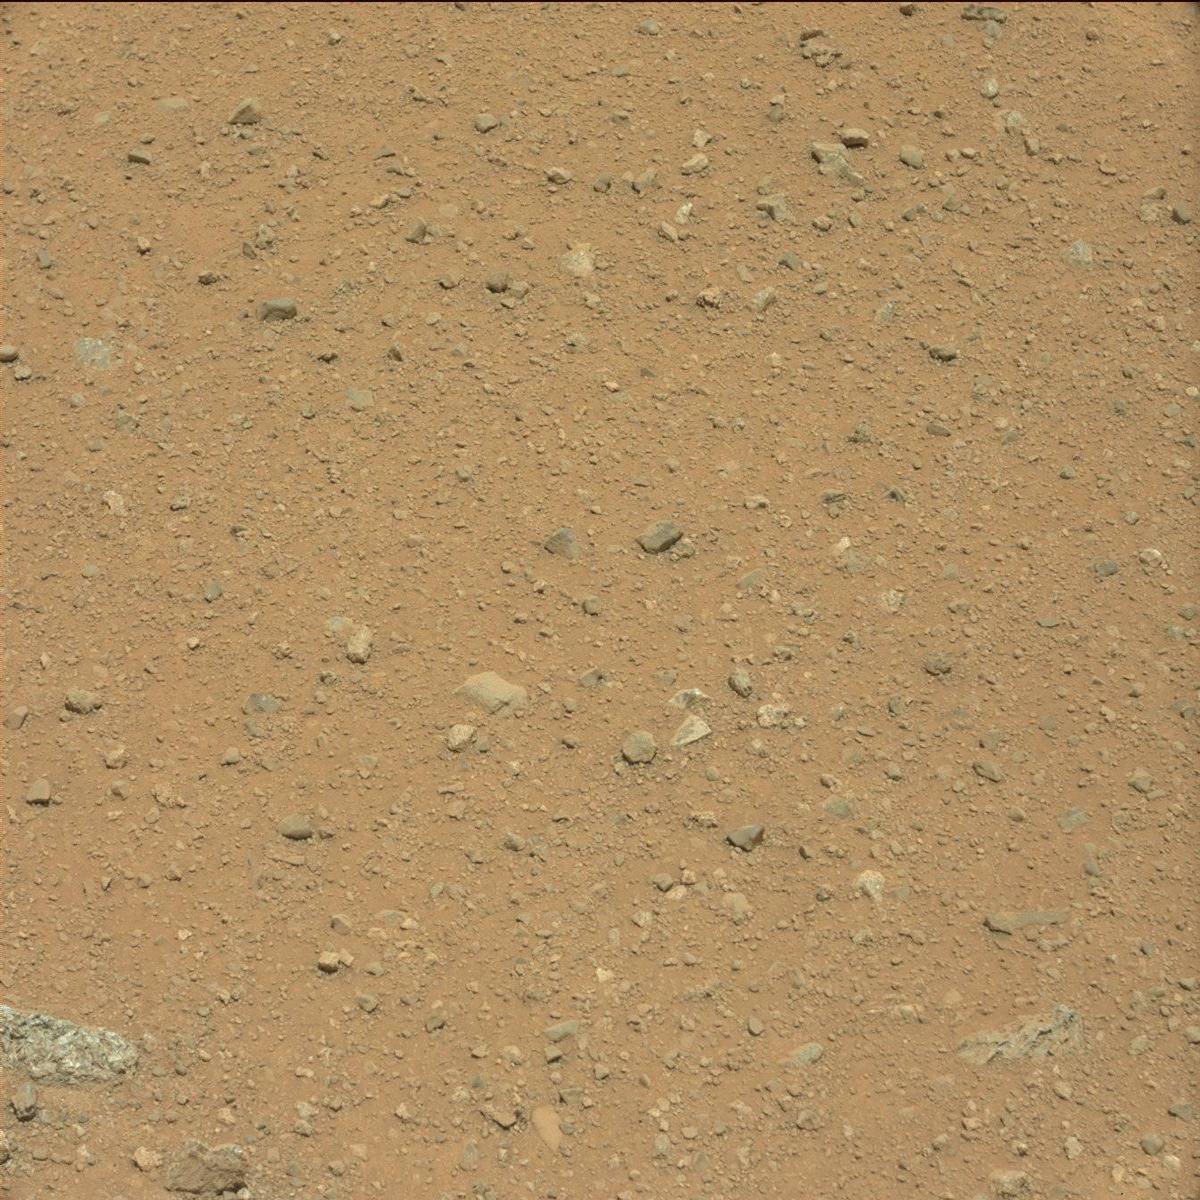
Terrain classes present: Bedrock, Rock, Sand / Soil